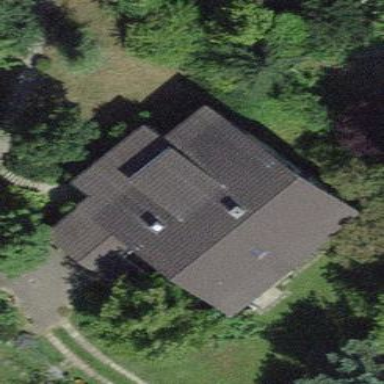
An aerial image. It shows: Building with tiled roof.